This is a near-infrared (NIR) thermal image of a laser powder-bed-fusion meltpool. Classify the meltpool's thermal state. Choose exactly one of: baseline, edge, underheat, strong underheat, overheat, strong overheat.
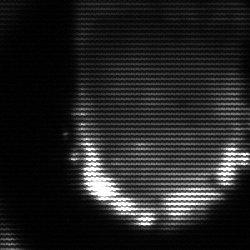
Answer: baseline